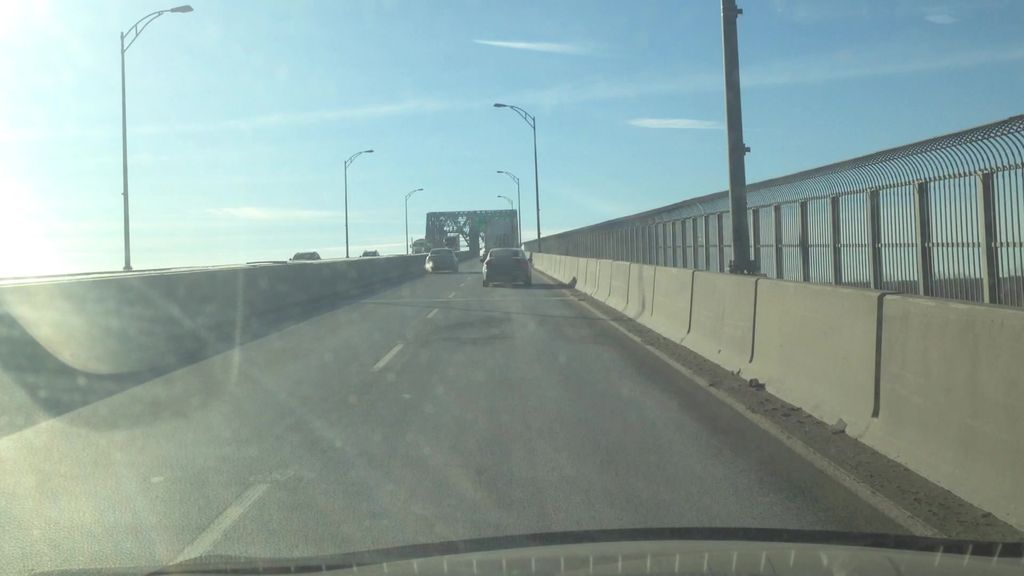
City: montreal